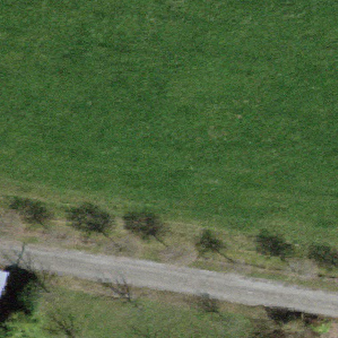
Label: other